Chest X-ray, AP view. Patient: 26 years old, sex M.
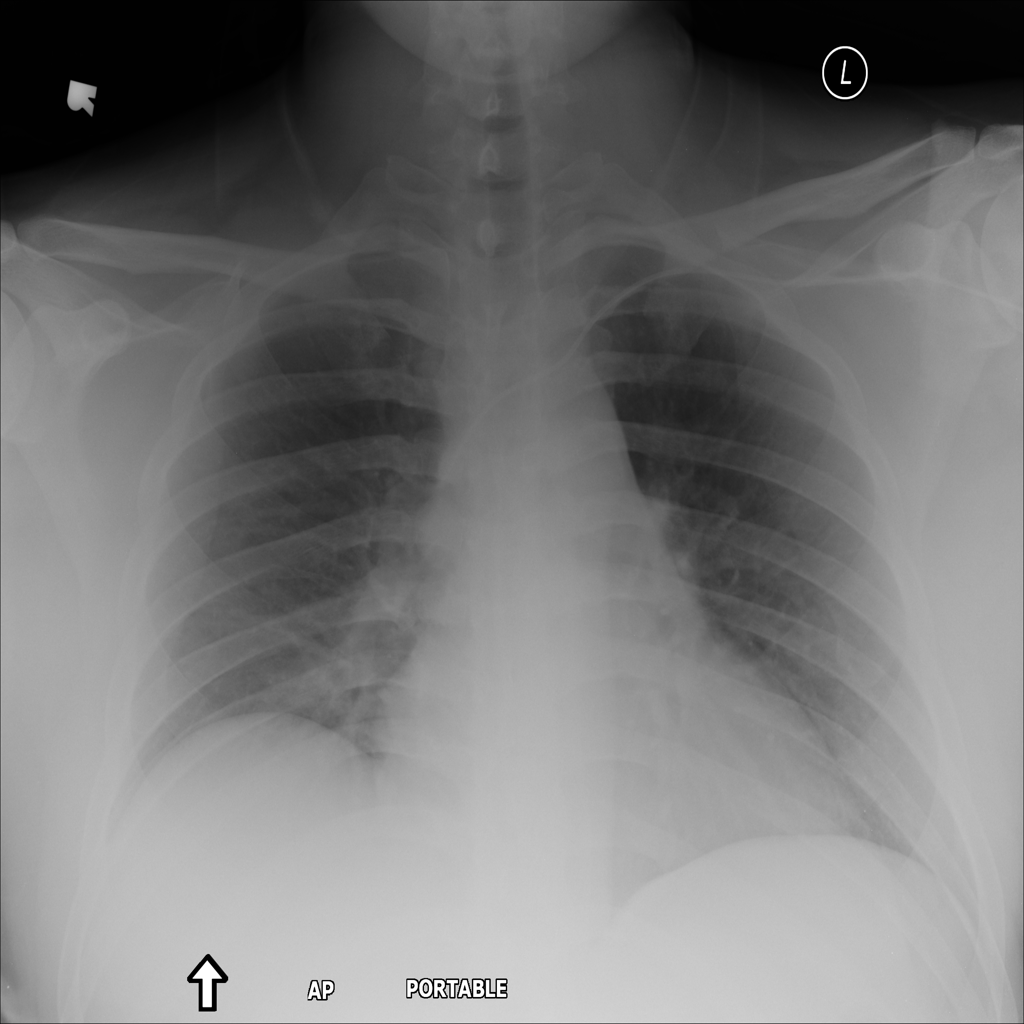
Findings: No Finding